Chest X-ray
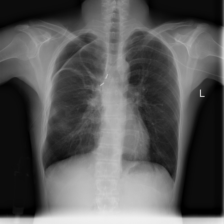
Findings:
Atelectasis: negative
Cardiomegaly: negative
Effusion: negative
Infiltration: negative
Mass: negative
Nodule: negative
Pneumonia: negative
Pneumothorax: negative
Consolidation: negative
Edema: negative
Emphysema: negative
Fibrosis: negative
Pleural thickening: negative
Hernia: negative